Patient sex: M
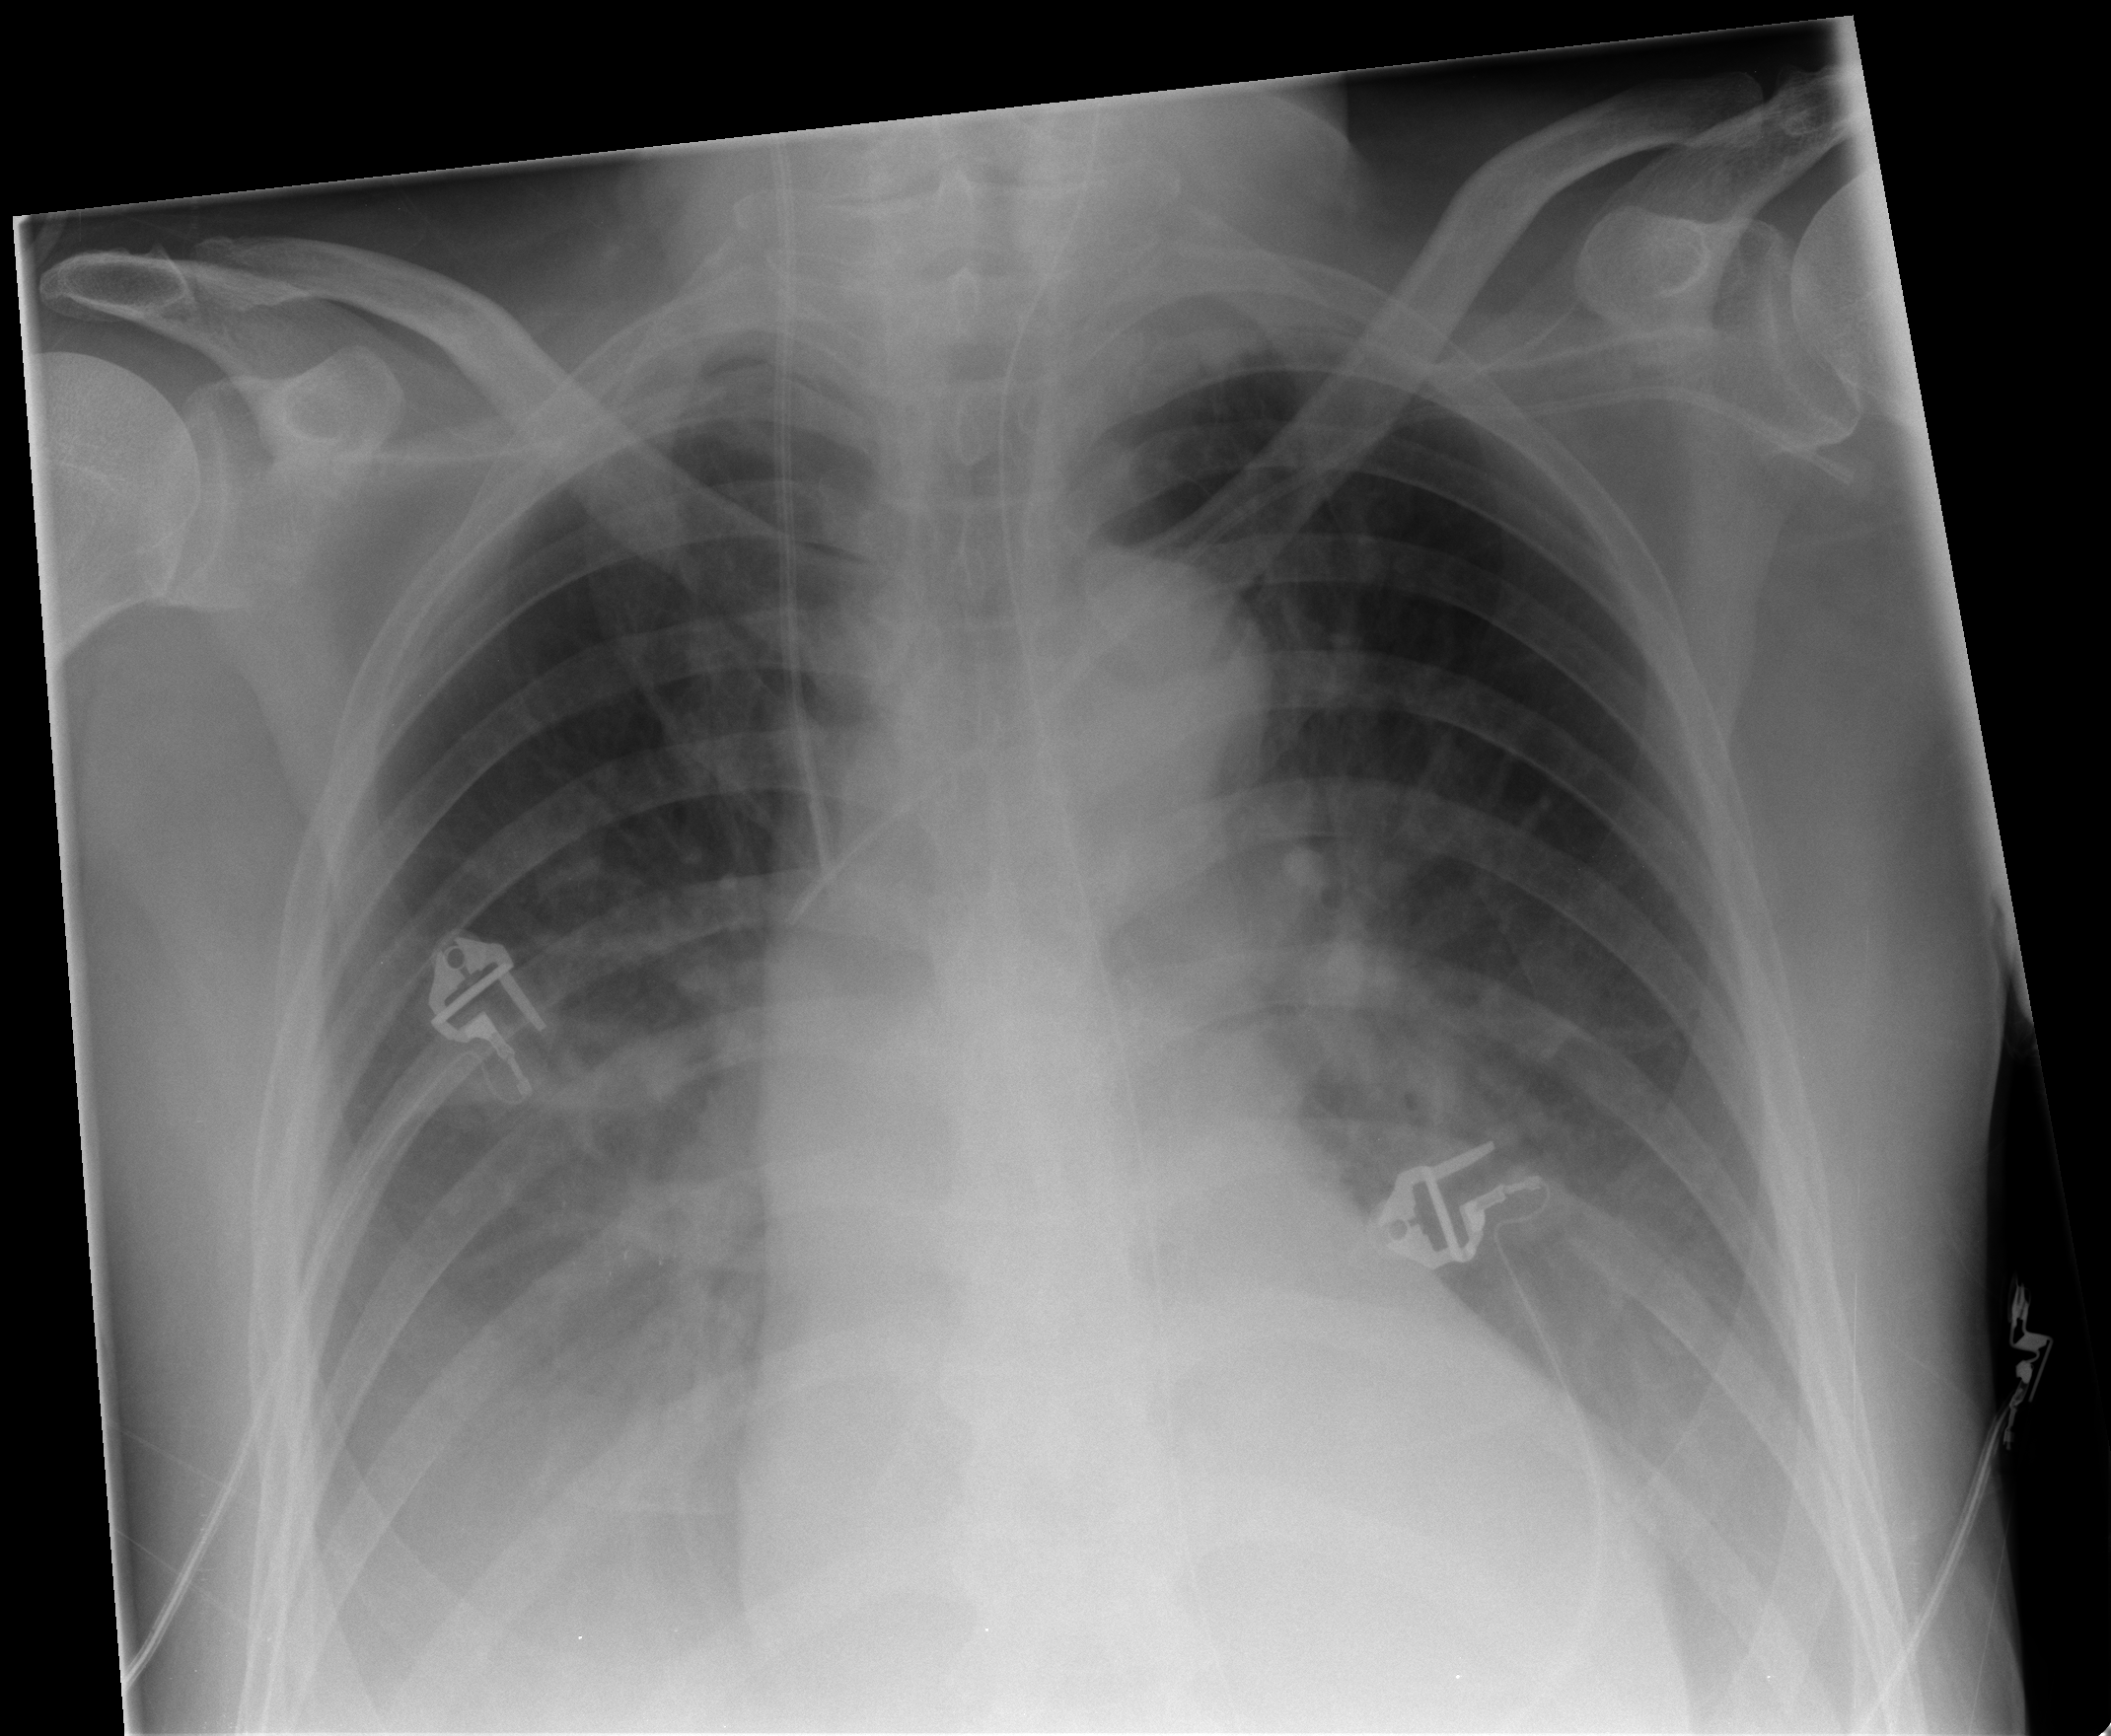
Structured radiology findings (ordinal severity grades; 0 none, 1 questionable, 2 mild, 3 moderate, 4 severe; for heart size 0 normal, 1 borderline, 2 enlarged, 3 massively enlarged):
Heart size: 2
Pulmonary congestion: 2
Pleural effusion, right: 3
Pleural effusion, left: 2
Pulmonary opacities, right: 0
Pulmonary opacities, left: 1
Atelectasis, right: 2
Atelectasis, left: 2